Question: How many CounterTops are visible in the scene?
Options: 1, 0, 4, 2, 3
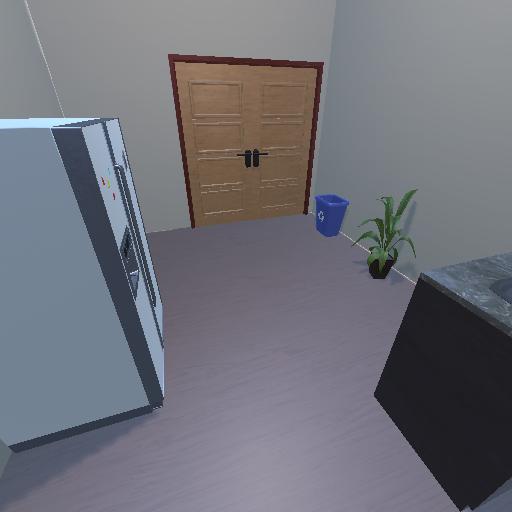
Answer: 1